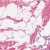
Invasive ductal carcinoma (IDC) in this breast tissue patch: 0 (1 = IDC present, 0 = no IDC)